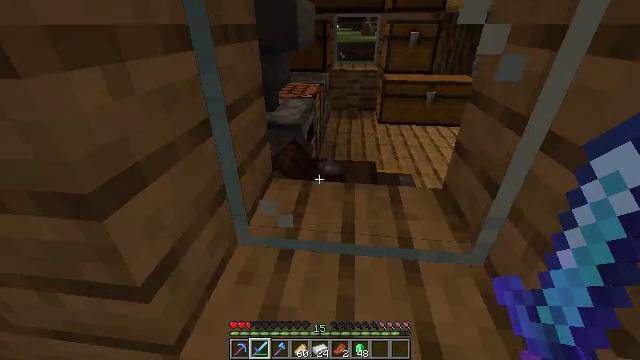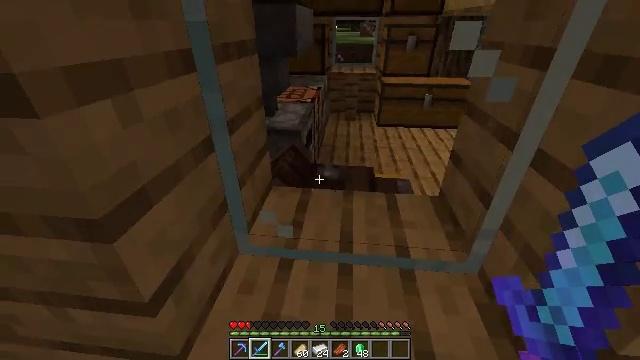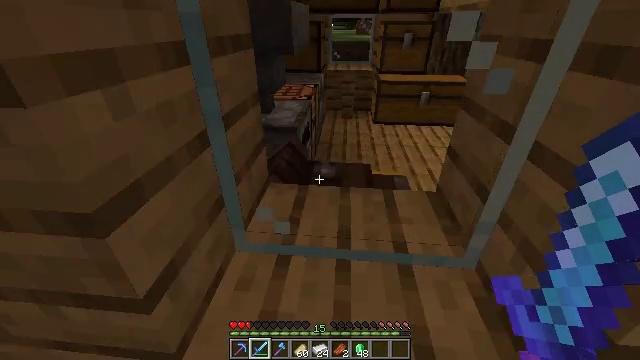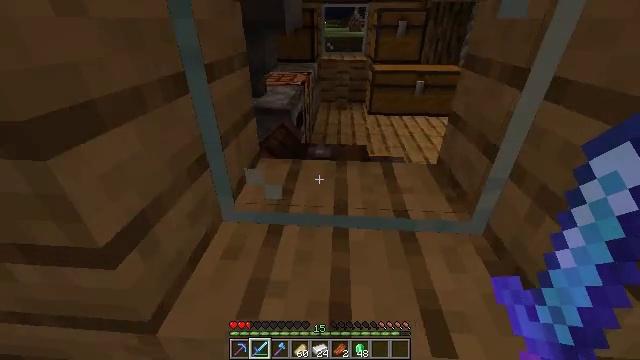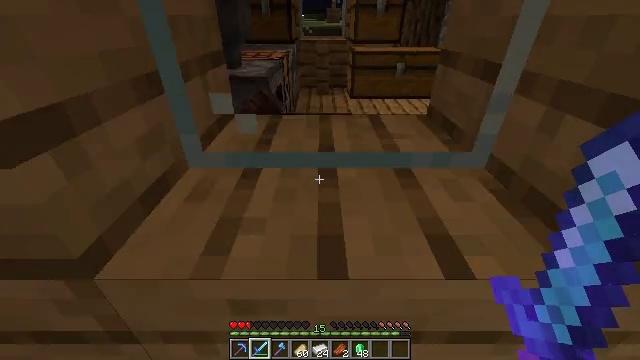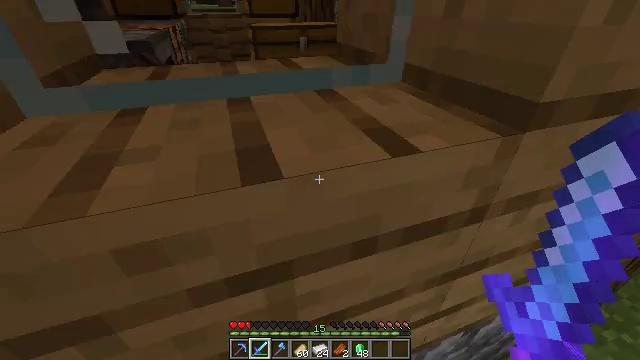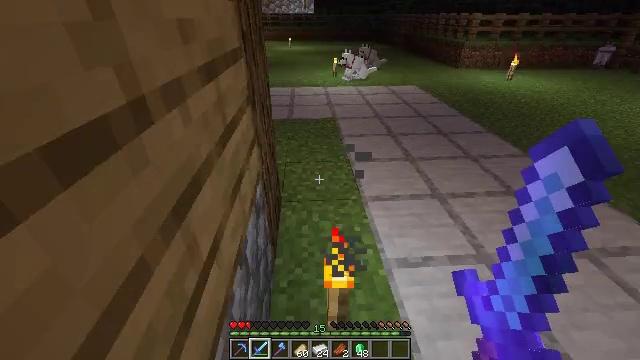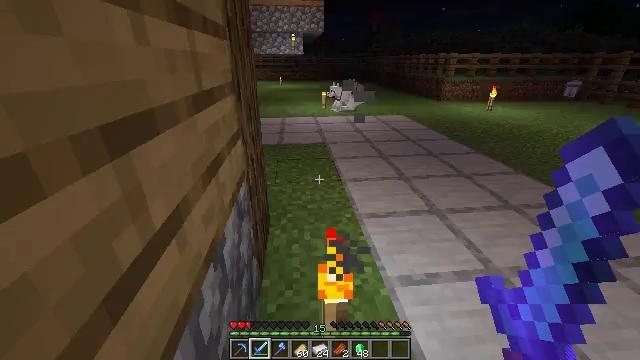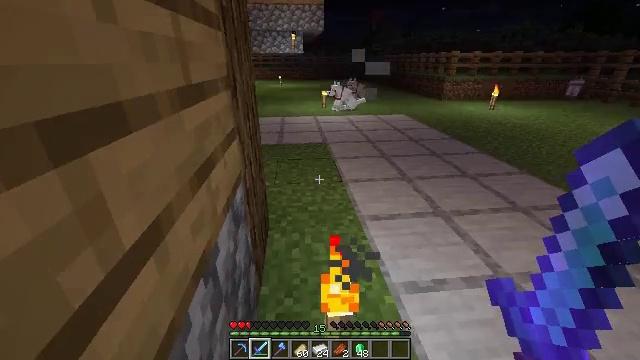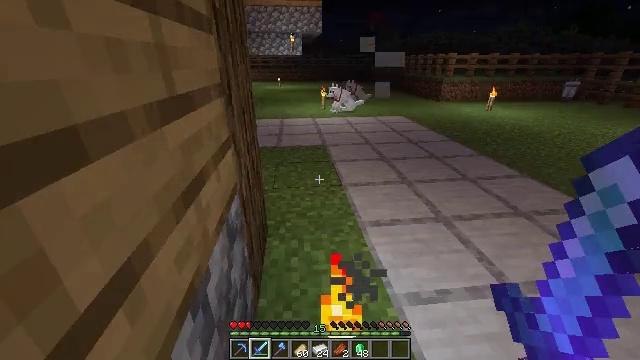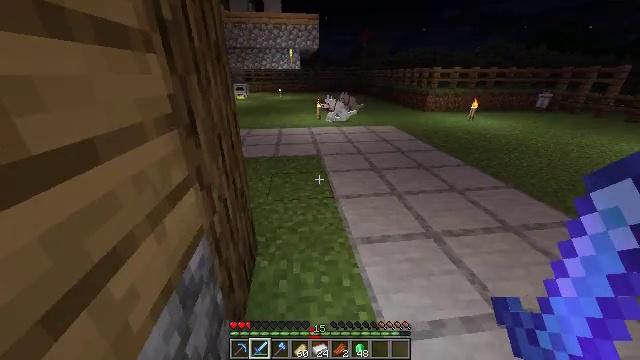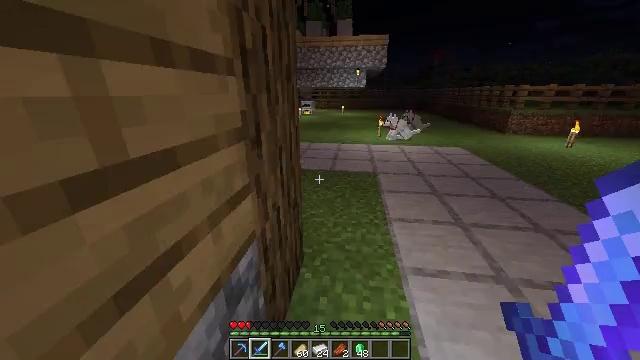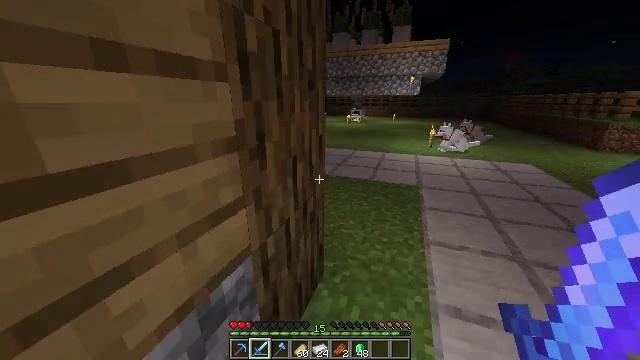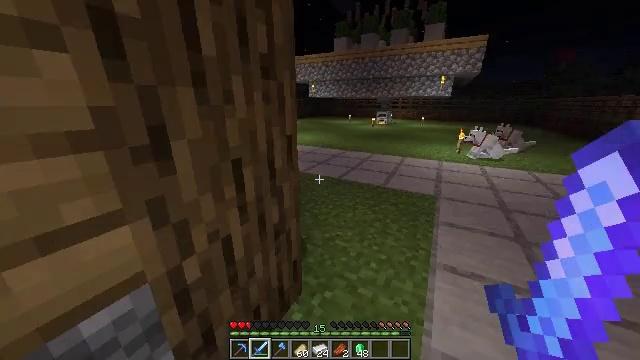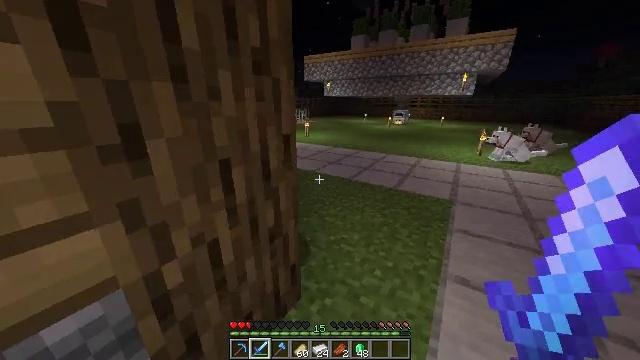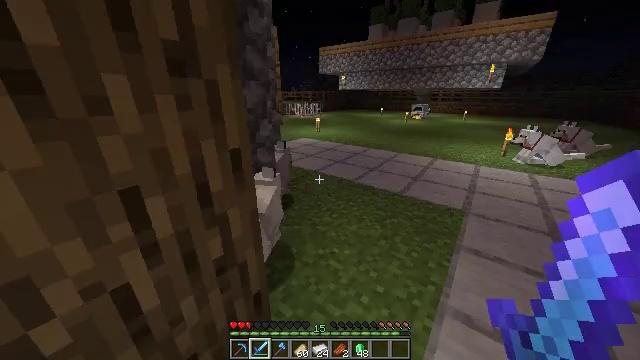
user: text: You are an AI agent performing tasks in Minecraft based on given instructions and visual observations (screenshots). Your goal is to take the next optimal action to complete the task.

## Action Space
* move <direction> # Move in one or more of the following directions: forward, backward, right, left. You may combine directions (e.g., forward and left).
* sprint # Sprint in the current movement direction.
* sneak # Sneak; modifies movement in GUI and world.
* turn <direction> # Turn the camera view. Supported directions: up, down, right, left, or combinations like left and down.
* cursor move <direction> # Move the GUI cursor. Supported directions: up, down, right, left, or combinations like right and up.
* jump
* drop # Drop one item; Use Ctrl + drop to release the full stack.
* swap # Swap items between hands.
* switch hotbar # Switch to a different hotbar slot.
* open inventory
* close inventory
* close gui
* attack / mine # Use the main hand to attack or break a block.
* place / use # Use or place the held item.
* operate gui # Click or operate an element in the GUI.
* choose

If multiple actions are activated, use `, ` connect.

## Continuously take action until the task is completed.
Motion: motion action
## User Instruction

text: Retrieve oak planks from the wooden block.
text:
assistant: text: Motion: jump
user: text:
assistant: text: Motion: no_op
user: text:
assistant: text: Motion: turn right
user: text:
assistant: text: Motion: turn right
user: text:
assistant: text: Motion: turn right and down
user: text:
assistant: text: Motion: move forward, turn right and up
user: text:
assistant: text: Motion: move forward, turn right and up
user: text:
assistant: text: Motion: move forward, sprint
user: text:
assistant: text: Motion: move forward, sprint
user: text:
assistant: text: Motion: move forward and move right, sprint
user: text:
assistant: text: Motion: move forward and move right, sprint, turn left and up
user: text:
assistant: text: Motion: move forward and move right, sprint, turn left and up
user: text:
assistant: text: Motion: move forward and move right, sprint, turn left
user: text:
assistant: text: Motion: move forward and move right, sprint, turn left
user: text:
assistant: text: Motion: move forward and move right, sprint, turn left and down
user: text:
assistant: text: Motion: move forward and move right, sprint, turn left
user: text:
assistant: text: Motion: move forward and move right, sprint
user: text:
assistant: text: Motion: move forward and move right, sprint, turn left and down
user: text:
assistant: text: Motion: move forward and move right, turn left and down
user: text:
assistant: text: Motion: turn left
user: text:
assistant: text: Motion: no_op
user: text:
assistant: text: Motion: no_op
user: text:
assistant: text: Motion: no_op
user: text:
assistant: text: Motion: no_op
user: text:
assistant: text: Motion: no_op
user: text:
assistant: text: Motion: no_op
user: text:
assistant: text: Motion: no_op
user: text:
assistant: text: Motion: no_op
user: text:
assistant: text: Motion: no_op
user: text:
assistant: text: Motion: no_op